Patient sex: M
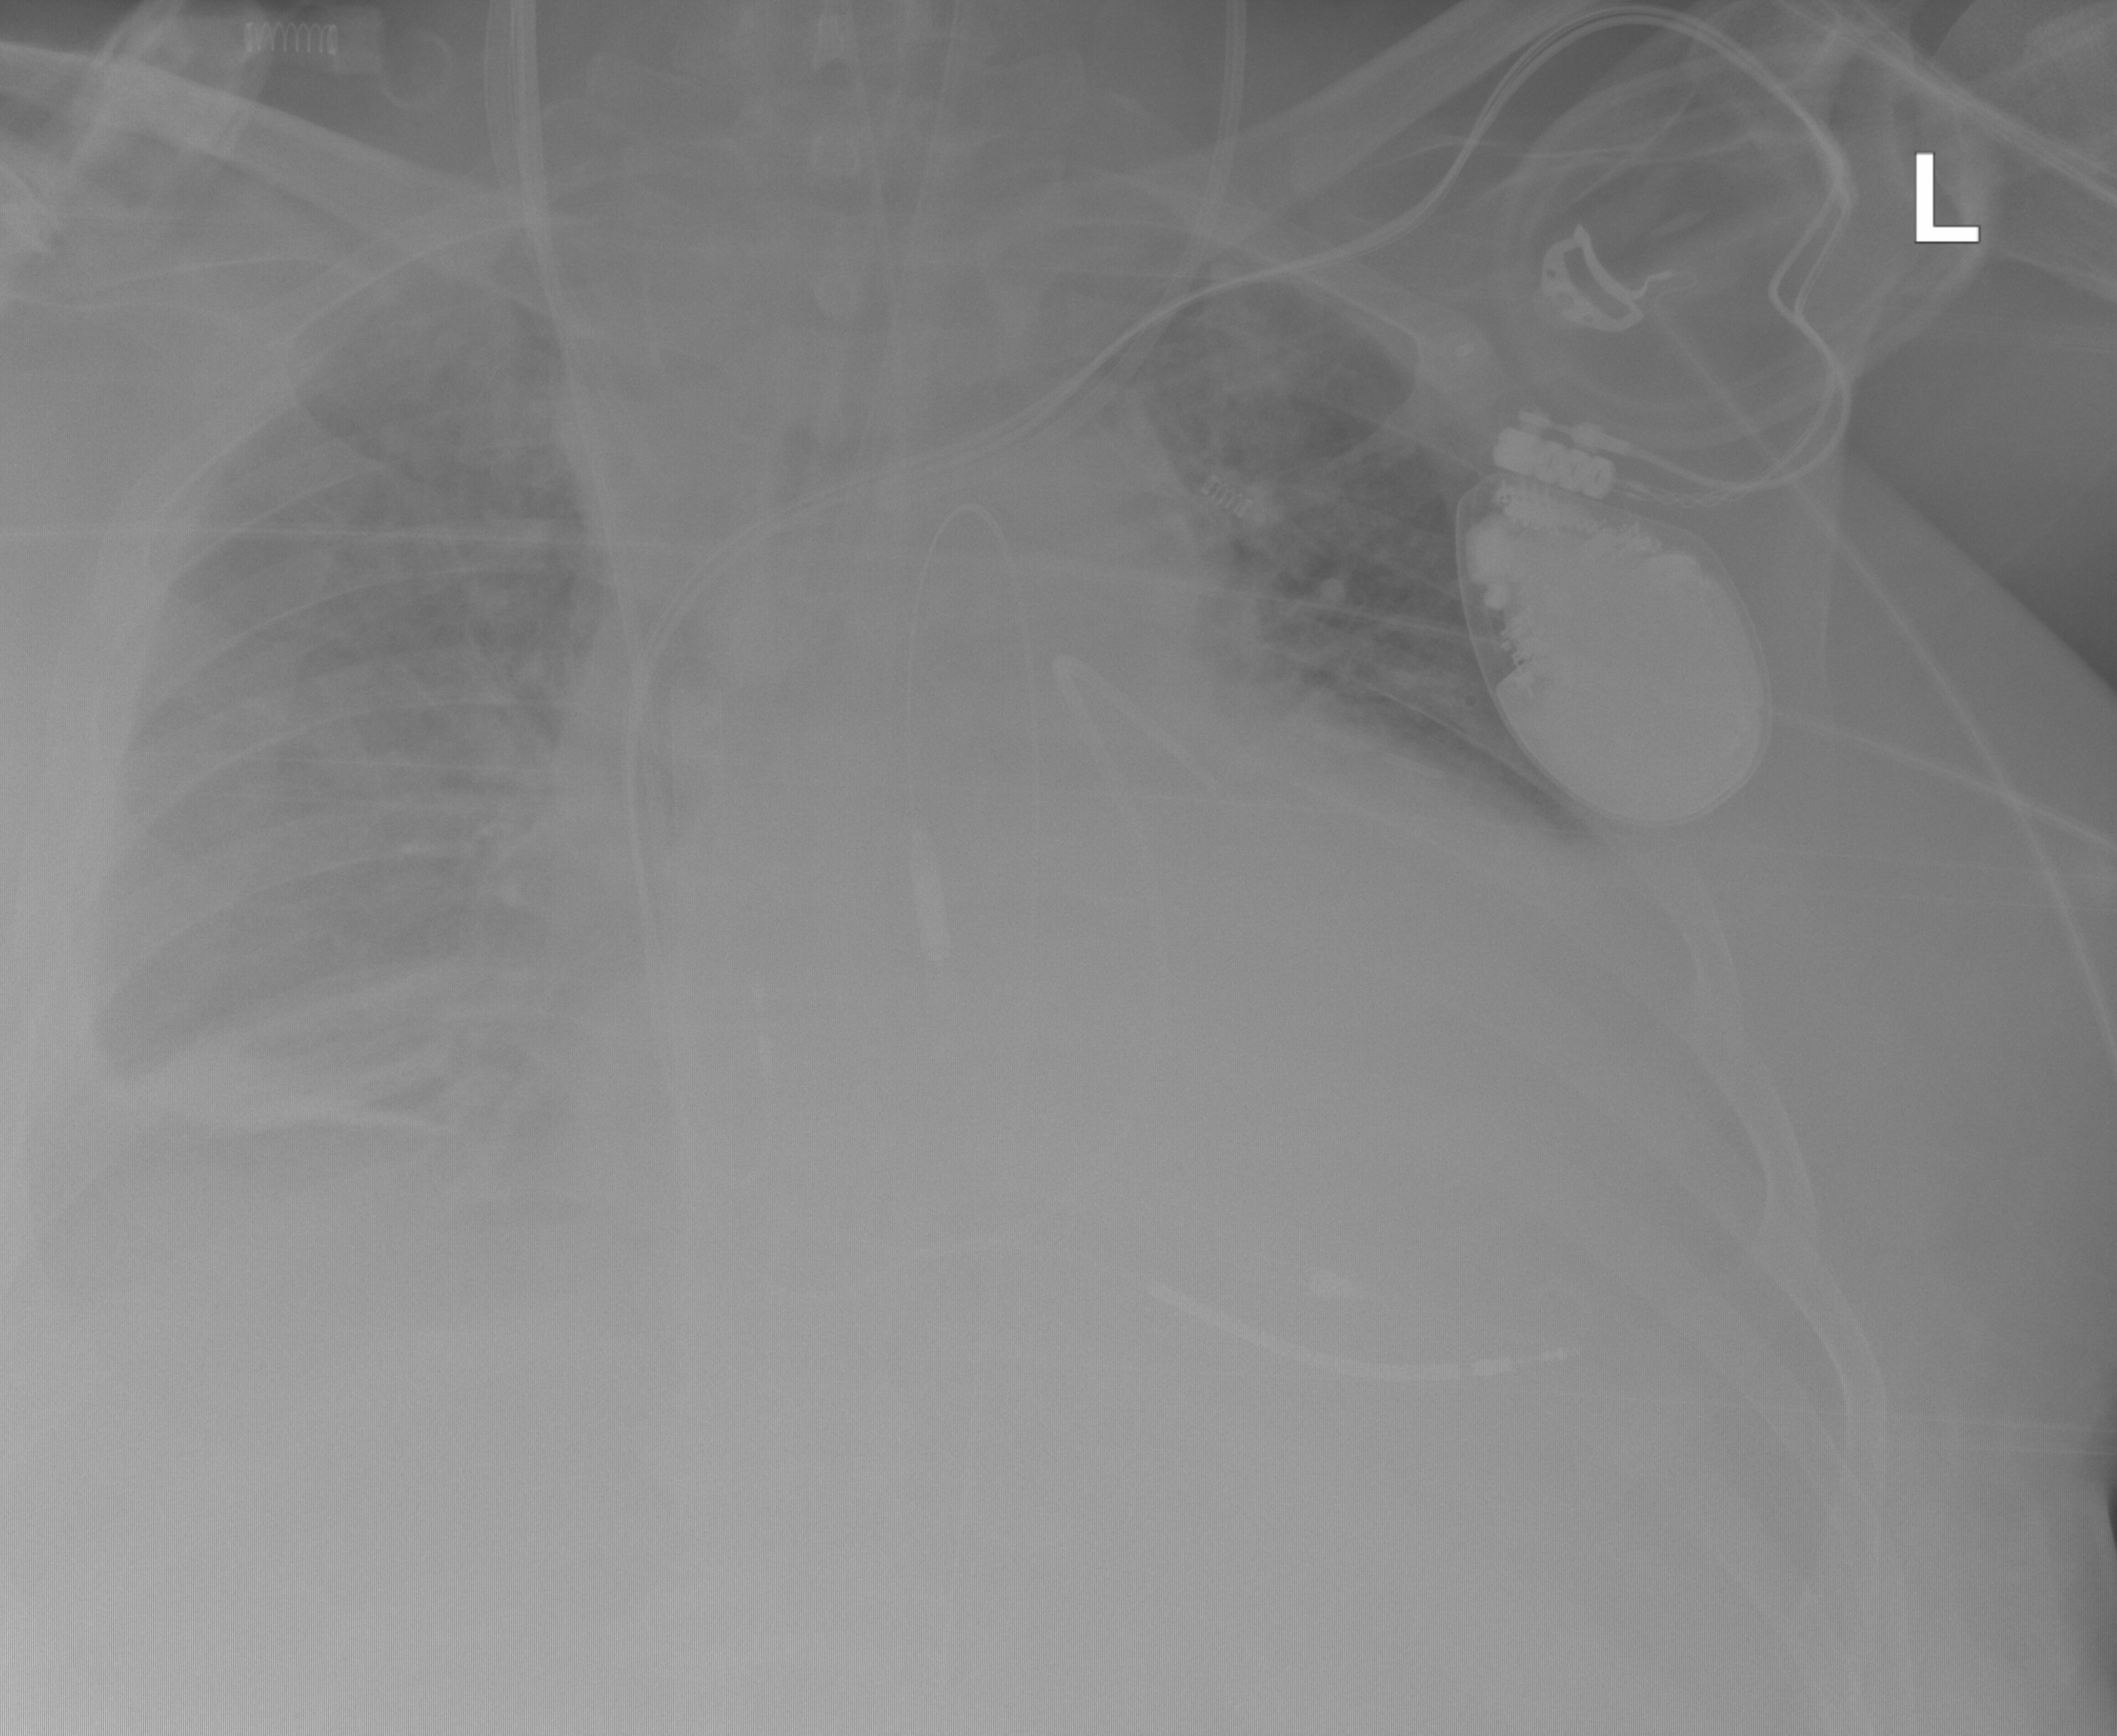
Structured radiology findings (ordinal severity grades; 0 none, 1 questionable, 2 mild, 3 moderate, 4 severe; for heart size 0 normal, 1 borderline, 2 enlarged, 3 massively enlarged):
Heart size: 3
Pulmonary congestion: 2
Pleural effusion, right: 2
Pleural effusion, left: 1
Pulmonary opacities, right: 2
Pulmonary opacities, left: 2
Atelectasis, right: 3
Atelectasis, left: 2